Interaction volume radius: 5 \u00c5
Interaction volume height: 10 \u00c5
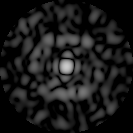
Disorder parameter: 0.7807